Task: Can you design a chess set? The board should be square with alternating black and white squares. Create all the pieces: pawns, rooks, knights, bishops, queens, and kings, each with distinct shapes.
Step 4090:
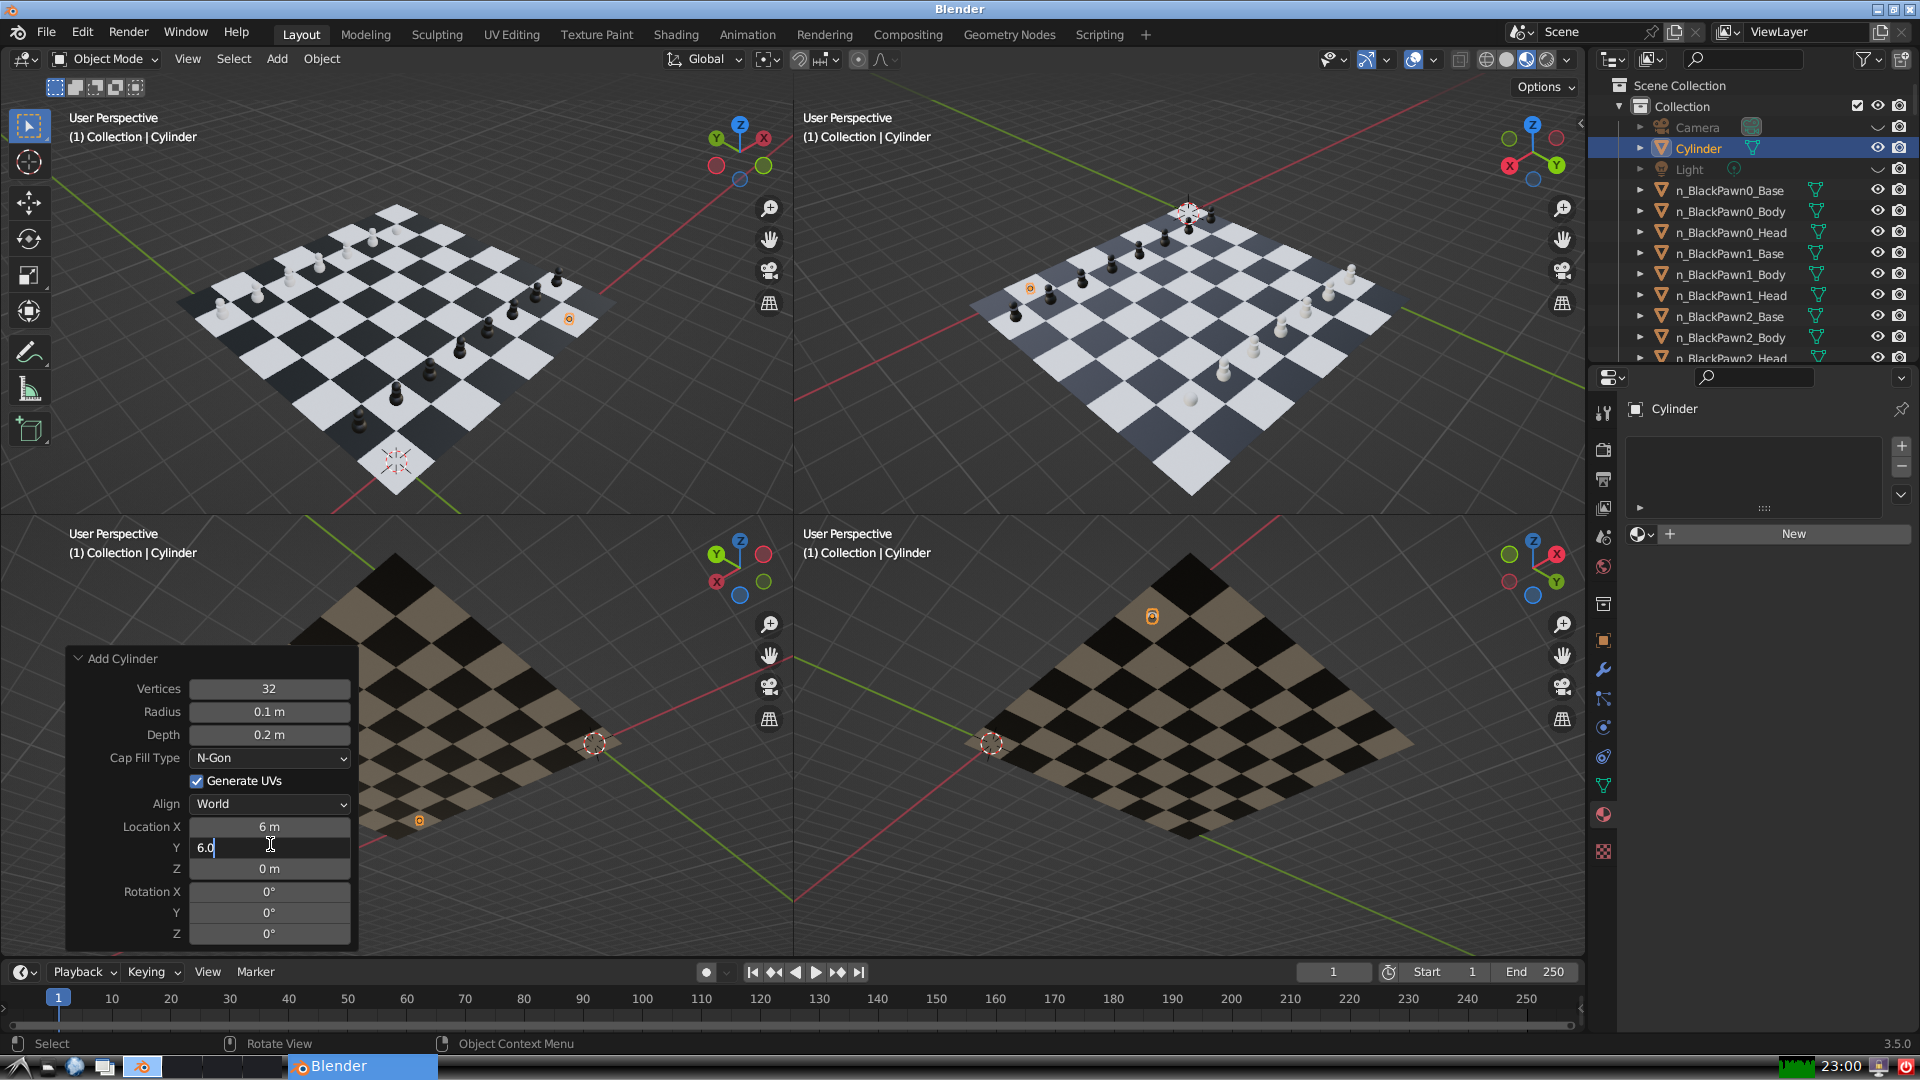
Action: {"key_press": ['Return']}